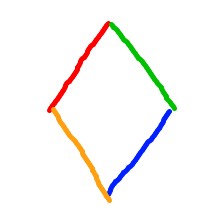
Shape: rhombus